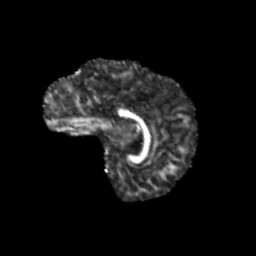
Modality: FA
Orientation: sagittal
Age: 12
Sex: female
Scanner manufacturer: siemens
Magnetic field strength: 3 T
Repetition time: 3.8 s
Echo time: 0.07 s